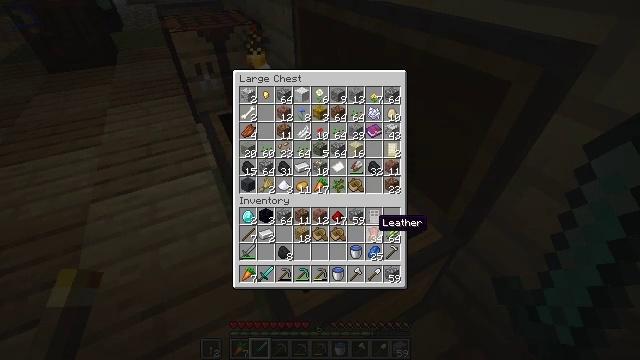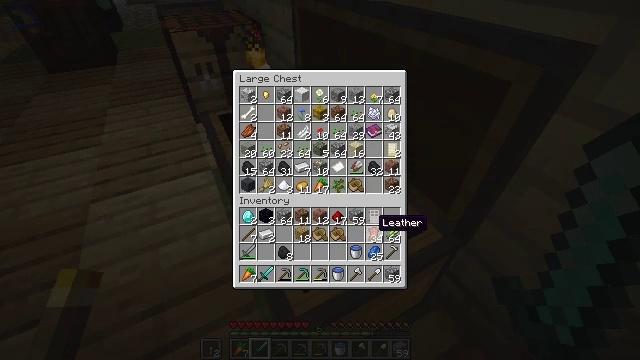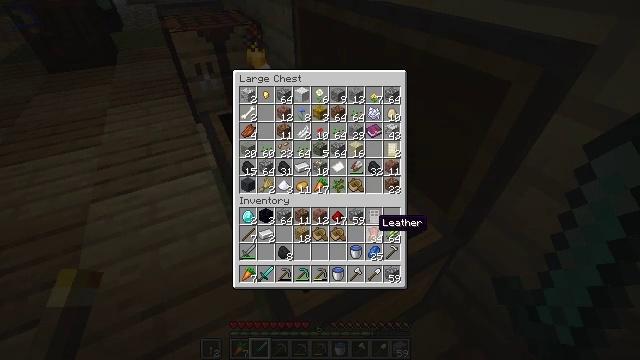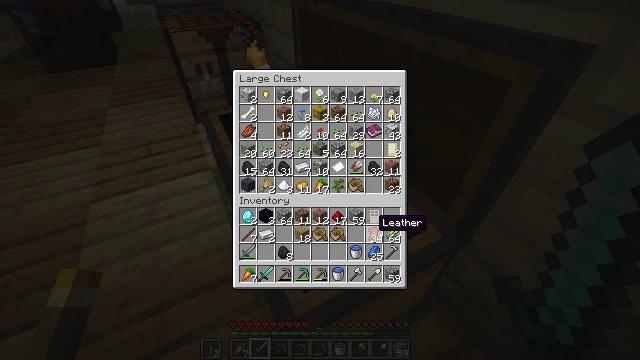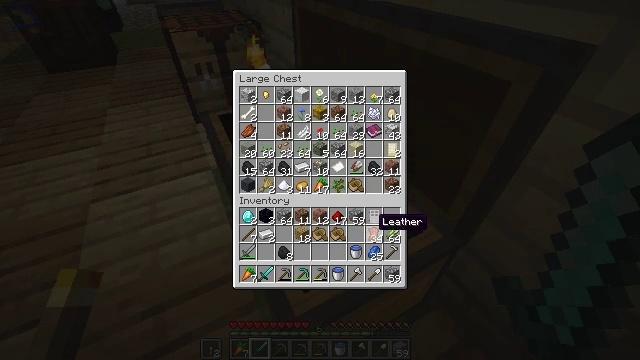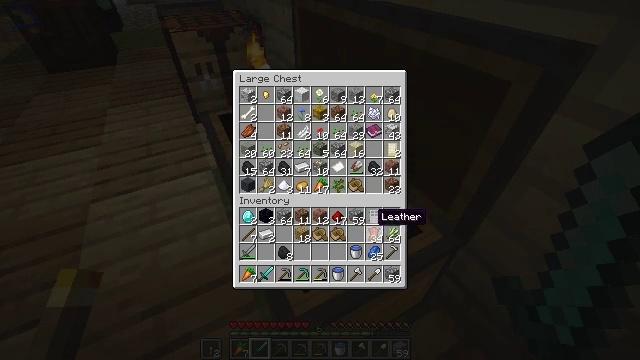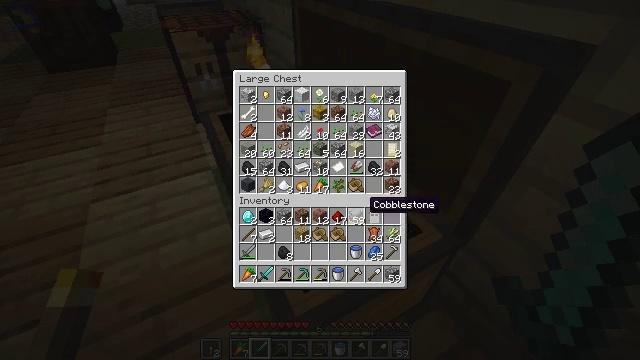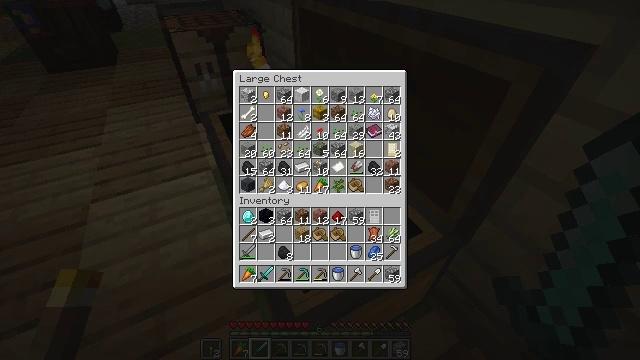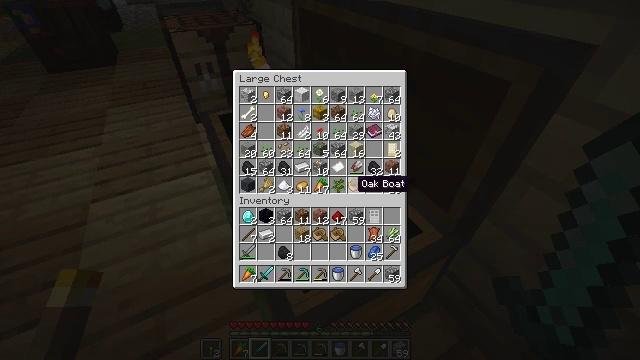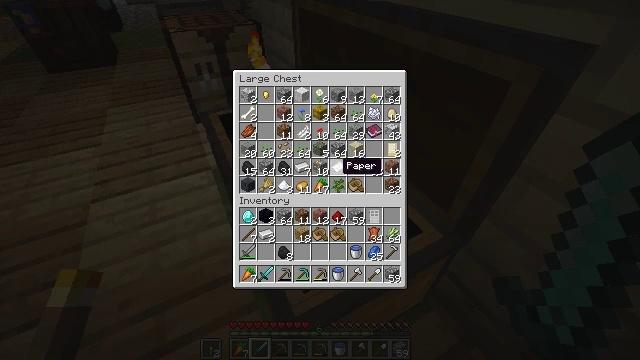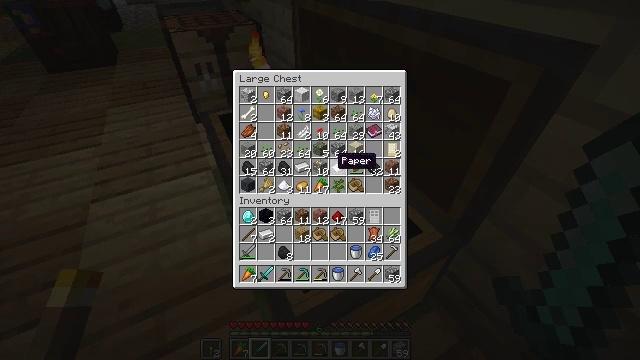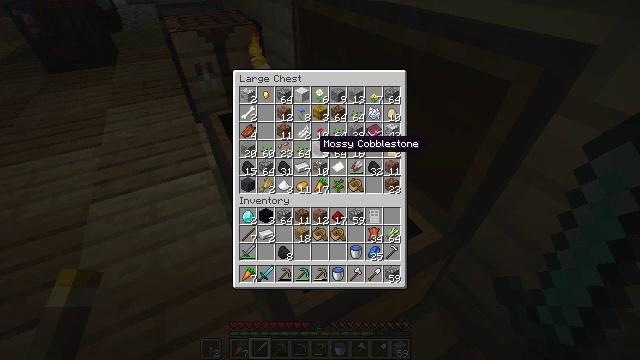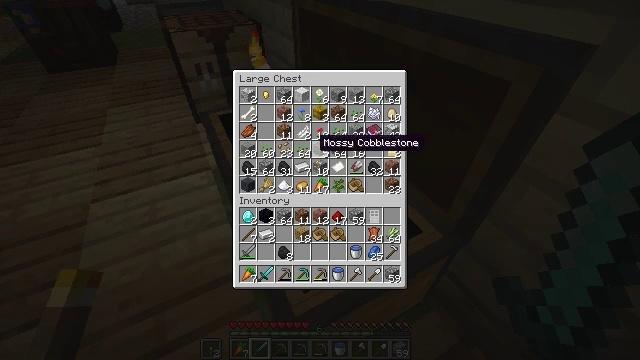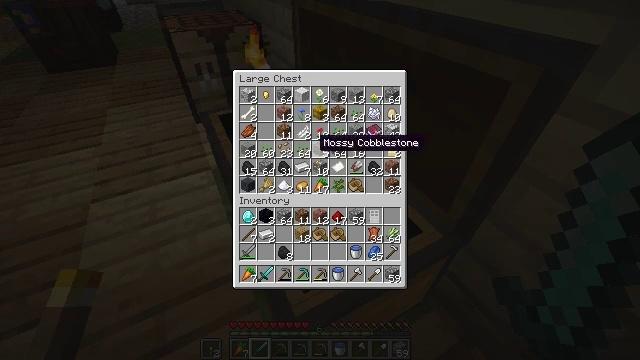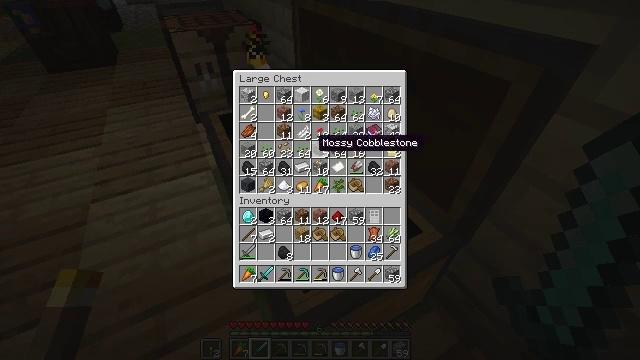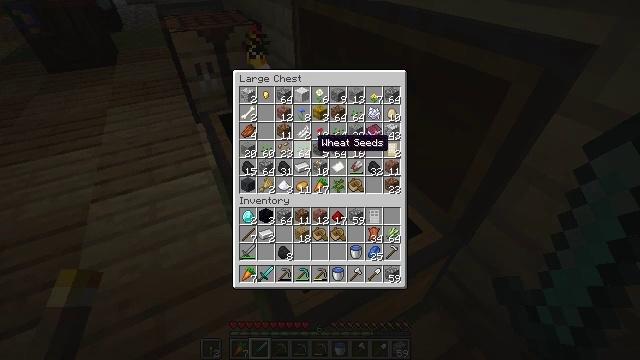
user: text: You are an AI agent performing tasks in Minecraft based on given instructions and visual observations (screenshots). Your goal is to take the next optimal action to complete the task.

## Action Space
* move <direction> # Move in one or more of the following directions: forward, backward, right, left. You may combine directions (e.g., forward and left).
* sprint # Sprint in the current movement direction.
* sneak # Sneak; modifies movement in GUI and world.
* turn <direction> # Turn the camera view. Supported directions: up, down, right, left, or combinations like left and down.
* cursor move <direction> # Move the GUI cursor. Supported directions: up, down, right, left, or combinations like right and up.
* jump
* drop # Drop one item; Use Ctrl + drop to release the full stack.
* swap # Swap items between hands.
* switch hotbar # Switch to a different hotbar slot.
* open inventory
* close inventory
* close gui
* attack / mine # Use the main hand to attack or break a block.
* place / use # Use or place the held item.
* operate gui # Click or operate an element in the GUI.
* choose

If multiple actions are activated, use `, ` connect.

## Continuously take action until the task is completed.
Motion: motion action
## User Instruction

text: Collect the oak planks from the structure.
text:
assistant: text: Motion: no_op
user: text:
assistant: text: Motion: no_op
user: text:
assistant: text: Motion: no_op
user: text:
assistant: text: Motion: no_op
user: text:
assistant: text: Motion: no_op
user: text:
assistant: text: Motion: cursor move left and up
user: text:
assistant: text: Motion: cursor move left and up
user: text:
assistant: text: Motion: no_op
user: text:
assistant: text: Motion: cursor move left and up
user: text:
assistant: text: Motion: no_op
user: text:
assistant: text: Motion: cursor move left and up
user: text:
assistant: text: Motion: no_op
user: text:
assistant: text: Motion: no_op
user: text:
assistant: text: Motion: no_op
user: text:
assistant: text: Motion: no_op
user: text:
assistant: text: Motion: no_op
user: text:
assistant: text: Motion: no_op
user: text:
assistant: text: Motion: cursor move down
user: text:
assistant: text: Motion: cursor move down
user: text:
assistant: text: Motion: cursor move down
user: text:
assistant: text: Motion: cursor move down
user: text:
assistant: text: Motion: cursor move down
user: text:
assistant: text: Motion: cursor move down
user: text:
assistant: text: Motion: cursor move down
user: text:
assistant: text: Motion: no_op
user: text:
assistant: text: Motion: no_op
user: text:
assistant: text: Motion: no_op
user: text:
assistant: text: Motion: no_op
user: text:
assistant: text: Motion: no_op
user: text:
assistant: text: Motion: no_op